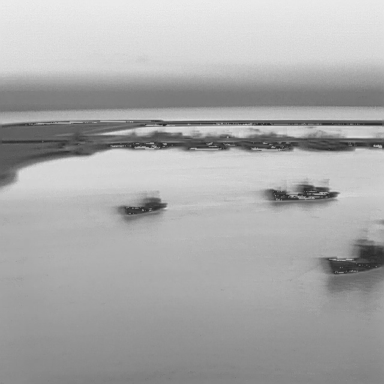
There are six bulk_carriers in the infrared image.